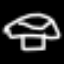
Label: mushroom